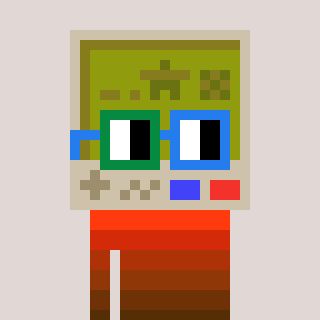
a pixel art character with square green and blue glasses, a gameboy-shaped head and a orange-colored body on a warm background